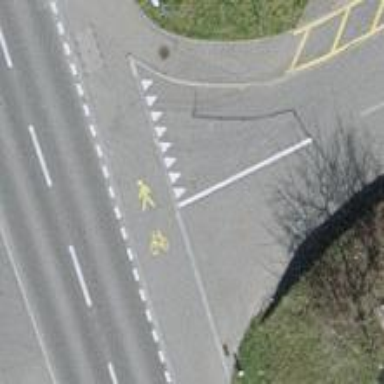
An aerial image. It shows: Unmarked crossing on the road.